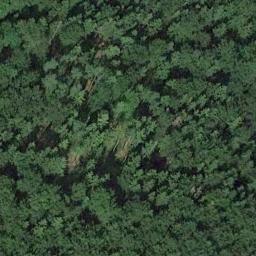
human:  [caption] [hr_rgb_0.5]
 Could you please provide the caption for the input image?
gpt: Many dense green trees are in a forest .

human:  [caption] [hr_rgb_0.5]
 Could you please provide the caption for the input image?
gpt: The forest has a lot of dense dark green trees of different types .

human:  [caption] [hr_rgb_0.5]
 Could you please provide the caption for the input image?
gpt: This is a dense forest .

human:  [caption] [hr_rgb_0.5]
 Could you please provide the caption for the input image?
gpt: The forest is full of green trees .

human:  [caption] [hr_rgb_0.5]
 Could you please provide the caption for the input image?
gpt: A dense forest with many green trees .